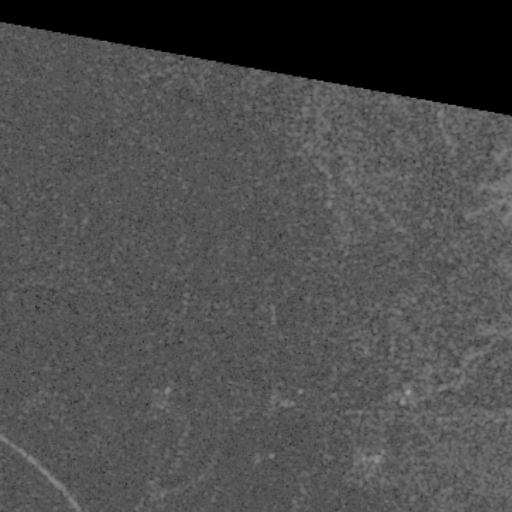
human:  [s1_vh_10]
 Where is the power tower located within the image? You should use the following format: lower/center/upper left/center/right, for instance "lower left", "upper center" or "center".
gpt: The power tower is located in the right of the image.
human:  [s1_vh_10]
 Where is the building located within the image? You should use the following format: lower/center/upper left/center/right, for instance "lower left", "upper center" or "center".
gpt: There is no building in the image.

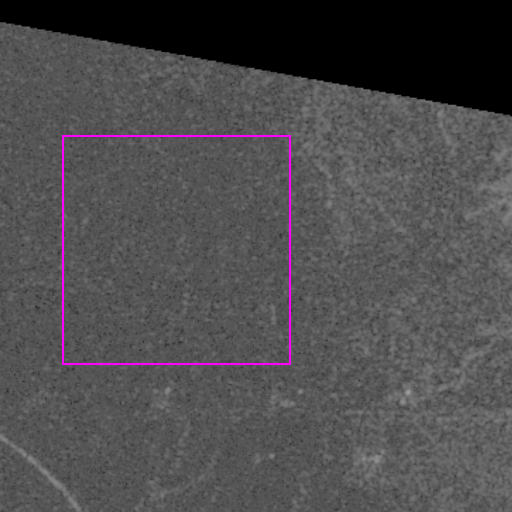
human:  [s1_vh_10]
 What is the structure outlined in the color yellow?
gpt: There is no yellow outline.
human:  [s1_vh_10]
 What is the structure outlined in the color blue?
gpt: There is no structure outlined in blue.